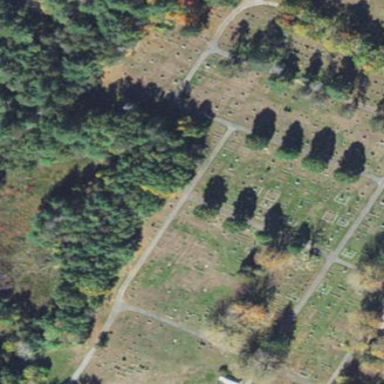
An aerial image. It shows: Cemetery.